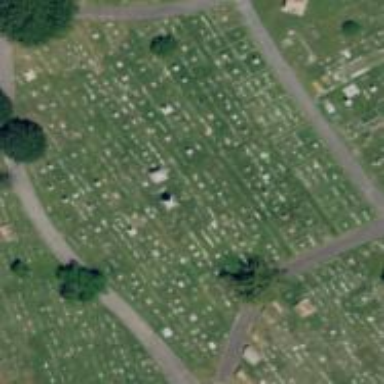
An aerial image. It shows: Sector in the cemetery.